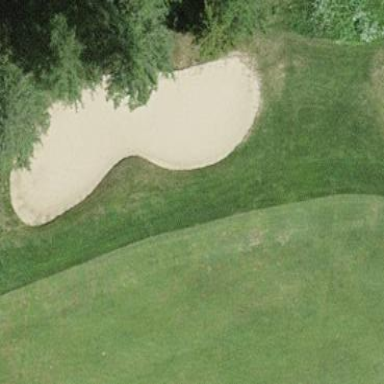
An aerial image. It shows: Bunker on golf course.